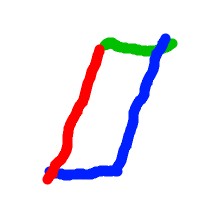
Shape: parallelogram